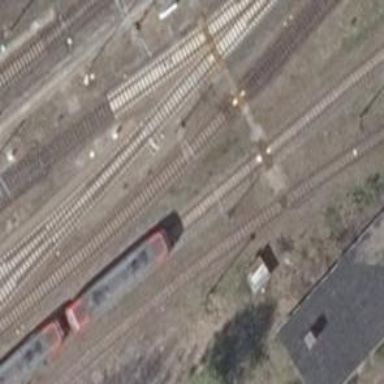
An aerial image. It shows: Railway switch.